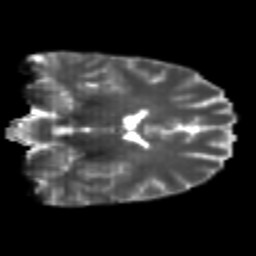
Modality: T2w
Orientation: coronal
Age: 26
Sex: male
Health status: healthy
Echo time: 0.074 s